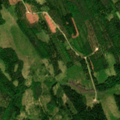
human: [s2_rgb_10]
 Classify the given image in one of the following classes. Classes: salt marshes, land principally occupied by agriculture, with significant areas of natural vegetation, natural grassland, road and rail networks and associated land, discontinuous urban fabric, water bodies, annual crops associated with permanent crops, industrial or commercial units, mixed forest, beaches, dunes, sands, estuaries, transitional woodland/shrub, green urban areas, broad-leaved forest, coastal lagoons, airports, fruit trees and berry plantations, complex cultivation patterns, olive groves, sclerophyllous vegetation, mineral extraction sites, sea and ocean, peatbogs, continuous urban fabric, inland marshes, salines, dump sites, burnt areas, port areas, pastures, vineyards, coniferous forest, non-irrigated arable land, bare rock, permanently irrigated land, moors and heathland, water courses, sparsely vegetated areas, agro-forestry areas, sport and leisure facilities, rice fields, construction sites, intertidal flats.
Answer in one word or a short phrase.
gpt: coniferous forest, mixed forest, transitional woodland/shrub